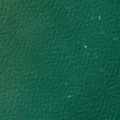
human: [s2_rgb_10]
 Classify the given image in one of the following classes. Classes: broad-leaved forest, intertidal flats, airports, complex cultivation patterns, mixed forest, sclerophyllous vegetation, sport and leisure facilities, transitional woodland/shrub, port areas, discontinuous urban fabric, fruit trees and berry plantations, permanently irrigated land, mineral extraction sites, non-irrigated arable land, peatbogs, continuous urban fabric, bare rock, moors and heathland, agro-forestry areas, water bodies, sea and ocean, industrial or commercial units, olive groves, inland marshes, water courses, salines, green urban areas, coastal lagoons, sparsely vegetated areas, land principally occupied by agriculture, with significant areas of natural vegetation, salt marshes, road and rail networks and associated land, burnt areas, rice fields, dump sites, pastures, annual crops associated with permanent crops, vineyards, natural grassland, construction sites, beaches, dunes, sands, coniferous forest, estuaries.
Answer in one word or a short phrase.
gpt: sea and ocean